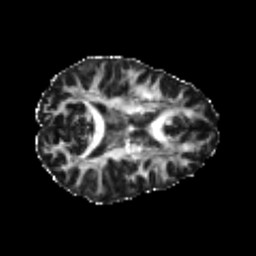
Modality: FA
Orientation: axial
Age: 24
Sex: female
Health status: healthy
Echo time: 0.074 s